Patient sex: M
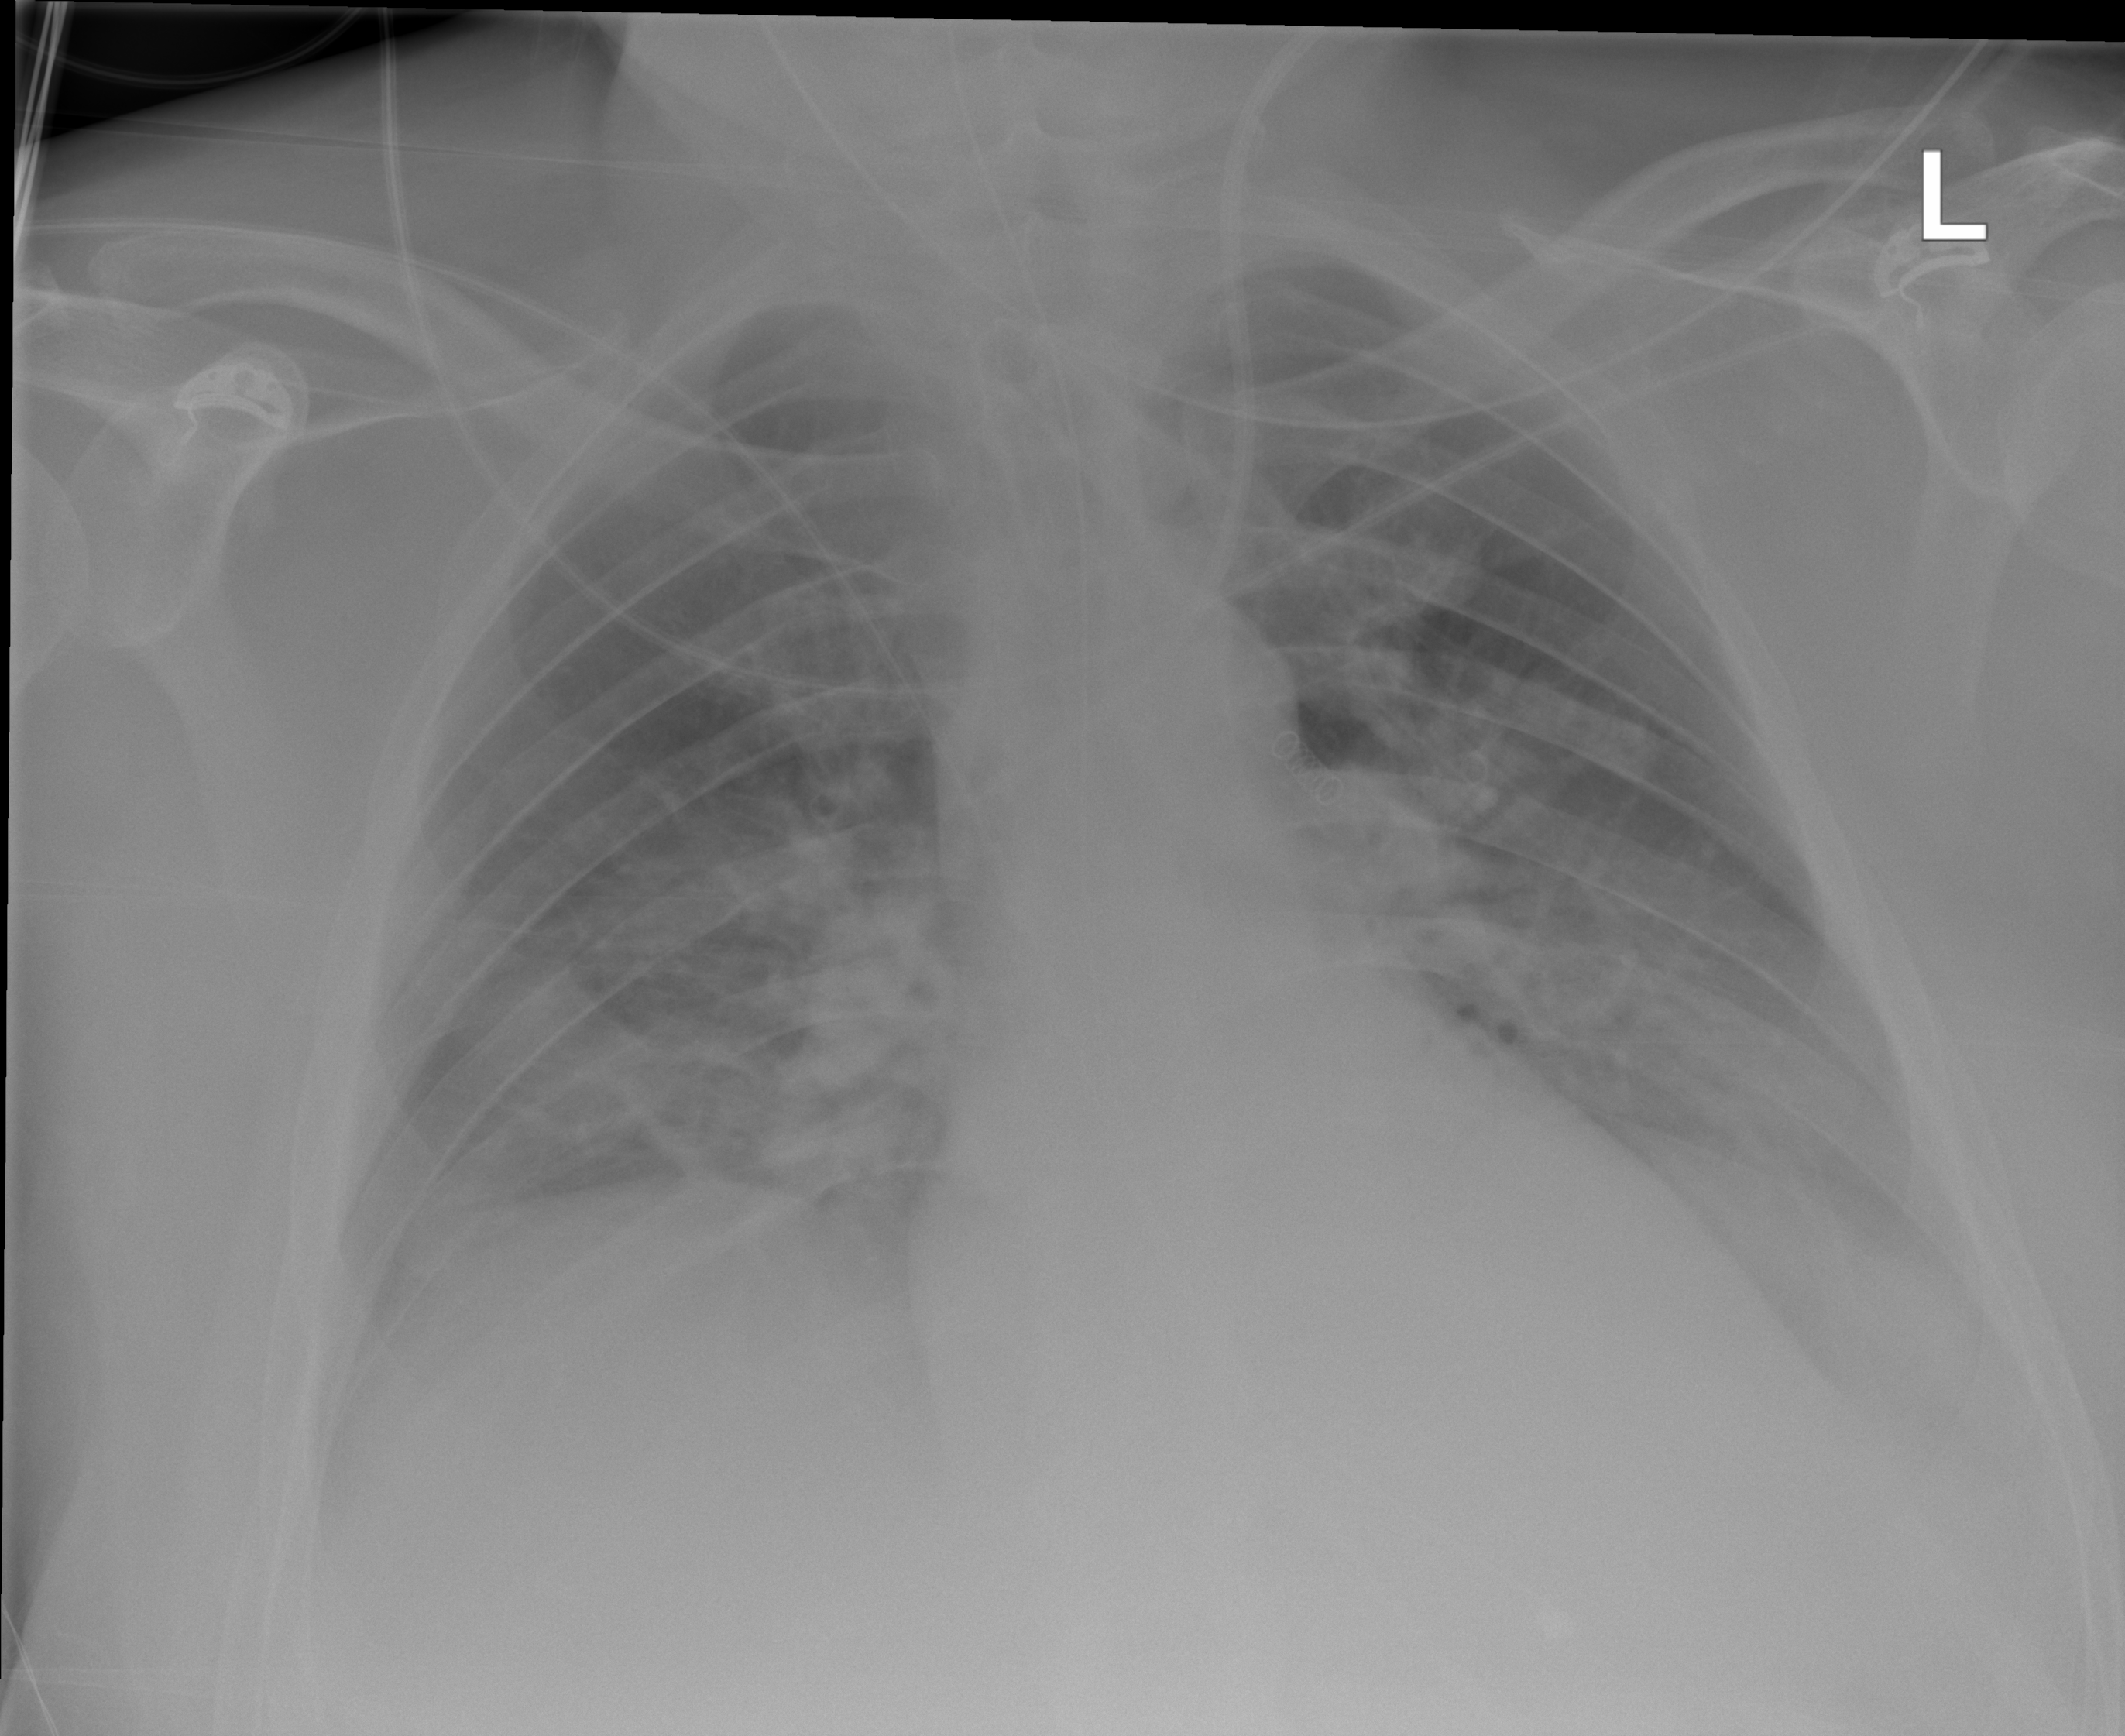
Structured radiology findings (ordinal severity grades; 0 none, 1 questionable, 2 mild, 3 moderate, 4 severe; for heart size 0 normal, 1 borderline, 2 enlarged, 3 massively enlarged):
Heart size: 1
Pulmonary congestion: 0
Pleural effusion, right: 0
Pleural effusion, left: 2
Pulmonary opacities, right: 1
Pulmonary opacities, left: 1
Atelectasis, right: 2
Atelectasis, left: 2